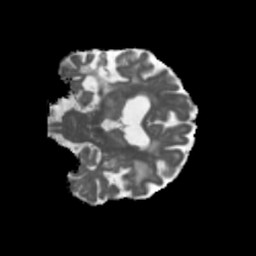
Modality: MD
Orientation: coronal
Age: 66
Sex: female
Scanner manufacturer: siemens
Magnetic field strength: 3 T
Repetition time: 5.47 s
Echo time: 0.0854 s